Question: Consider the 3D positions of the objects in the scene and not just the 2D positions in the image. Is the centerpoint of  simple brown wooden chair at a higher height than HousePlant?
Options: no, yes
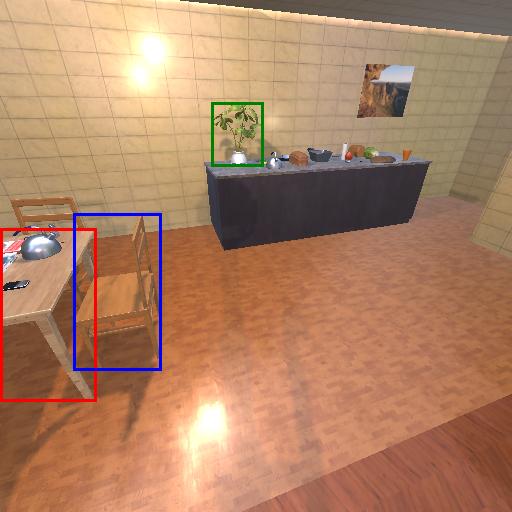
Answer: no